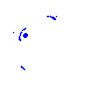
Particle: electron